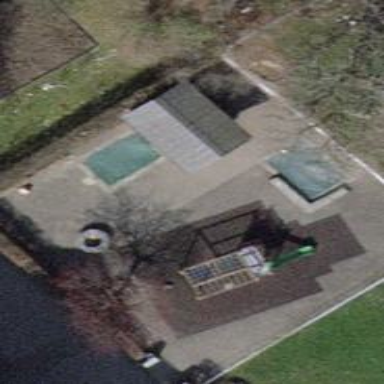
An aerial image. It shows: Playground area for leisure activities on the land.